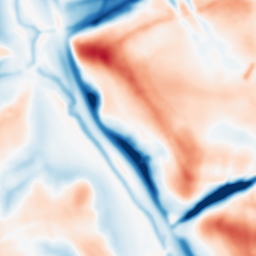
Category: multiscale
Decomposition family: dog_multiscale
Decomposition parameters: sigma_ratio: 2
n_scales: 3
base_sigma: 2
Upsampling method: quadratic
Upsampling parameters: scale: 8
Upsampling scale: 8